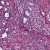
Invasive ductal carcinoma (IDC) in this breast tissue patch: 1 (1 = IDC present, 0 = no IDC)